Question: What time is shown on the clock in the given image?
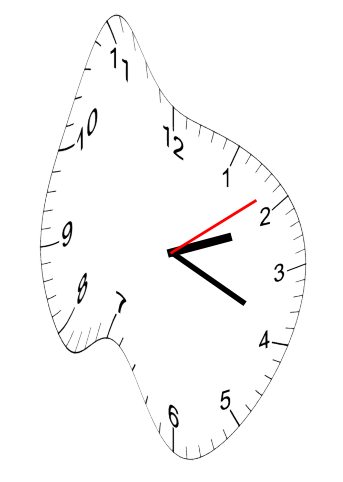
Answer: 02:19:09